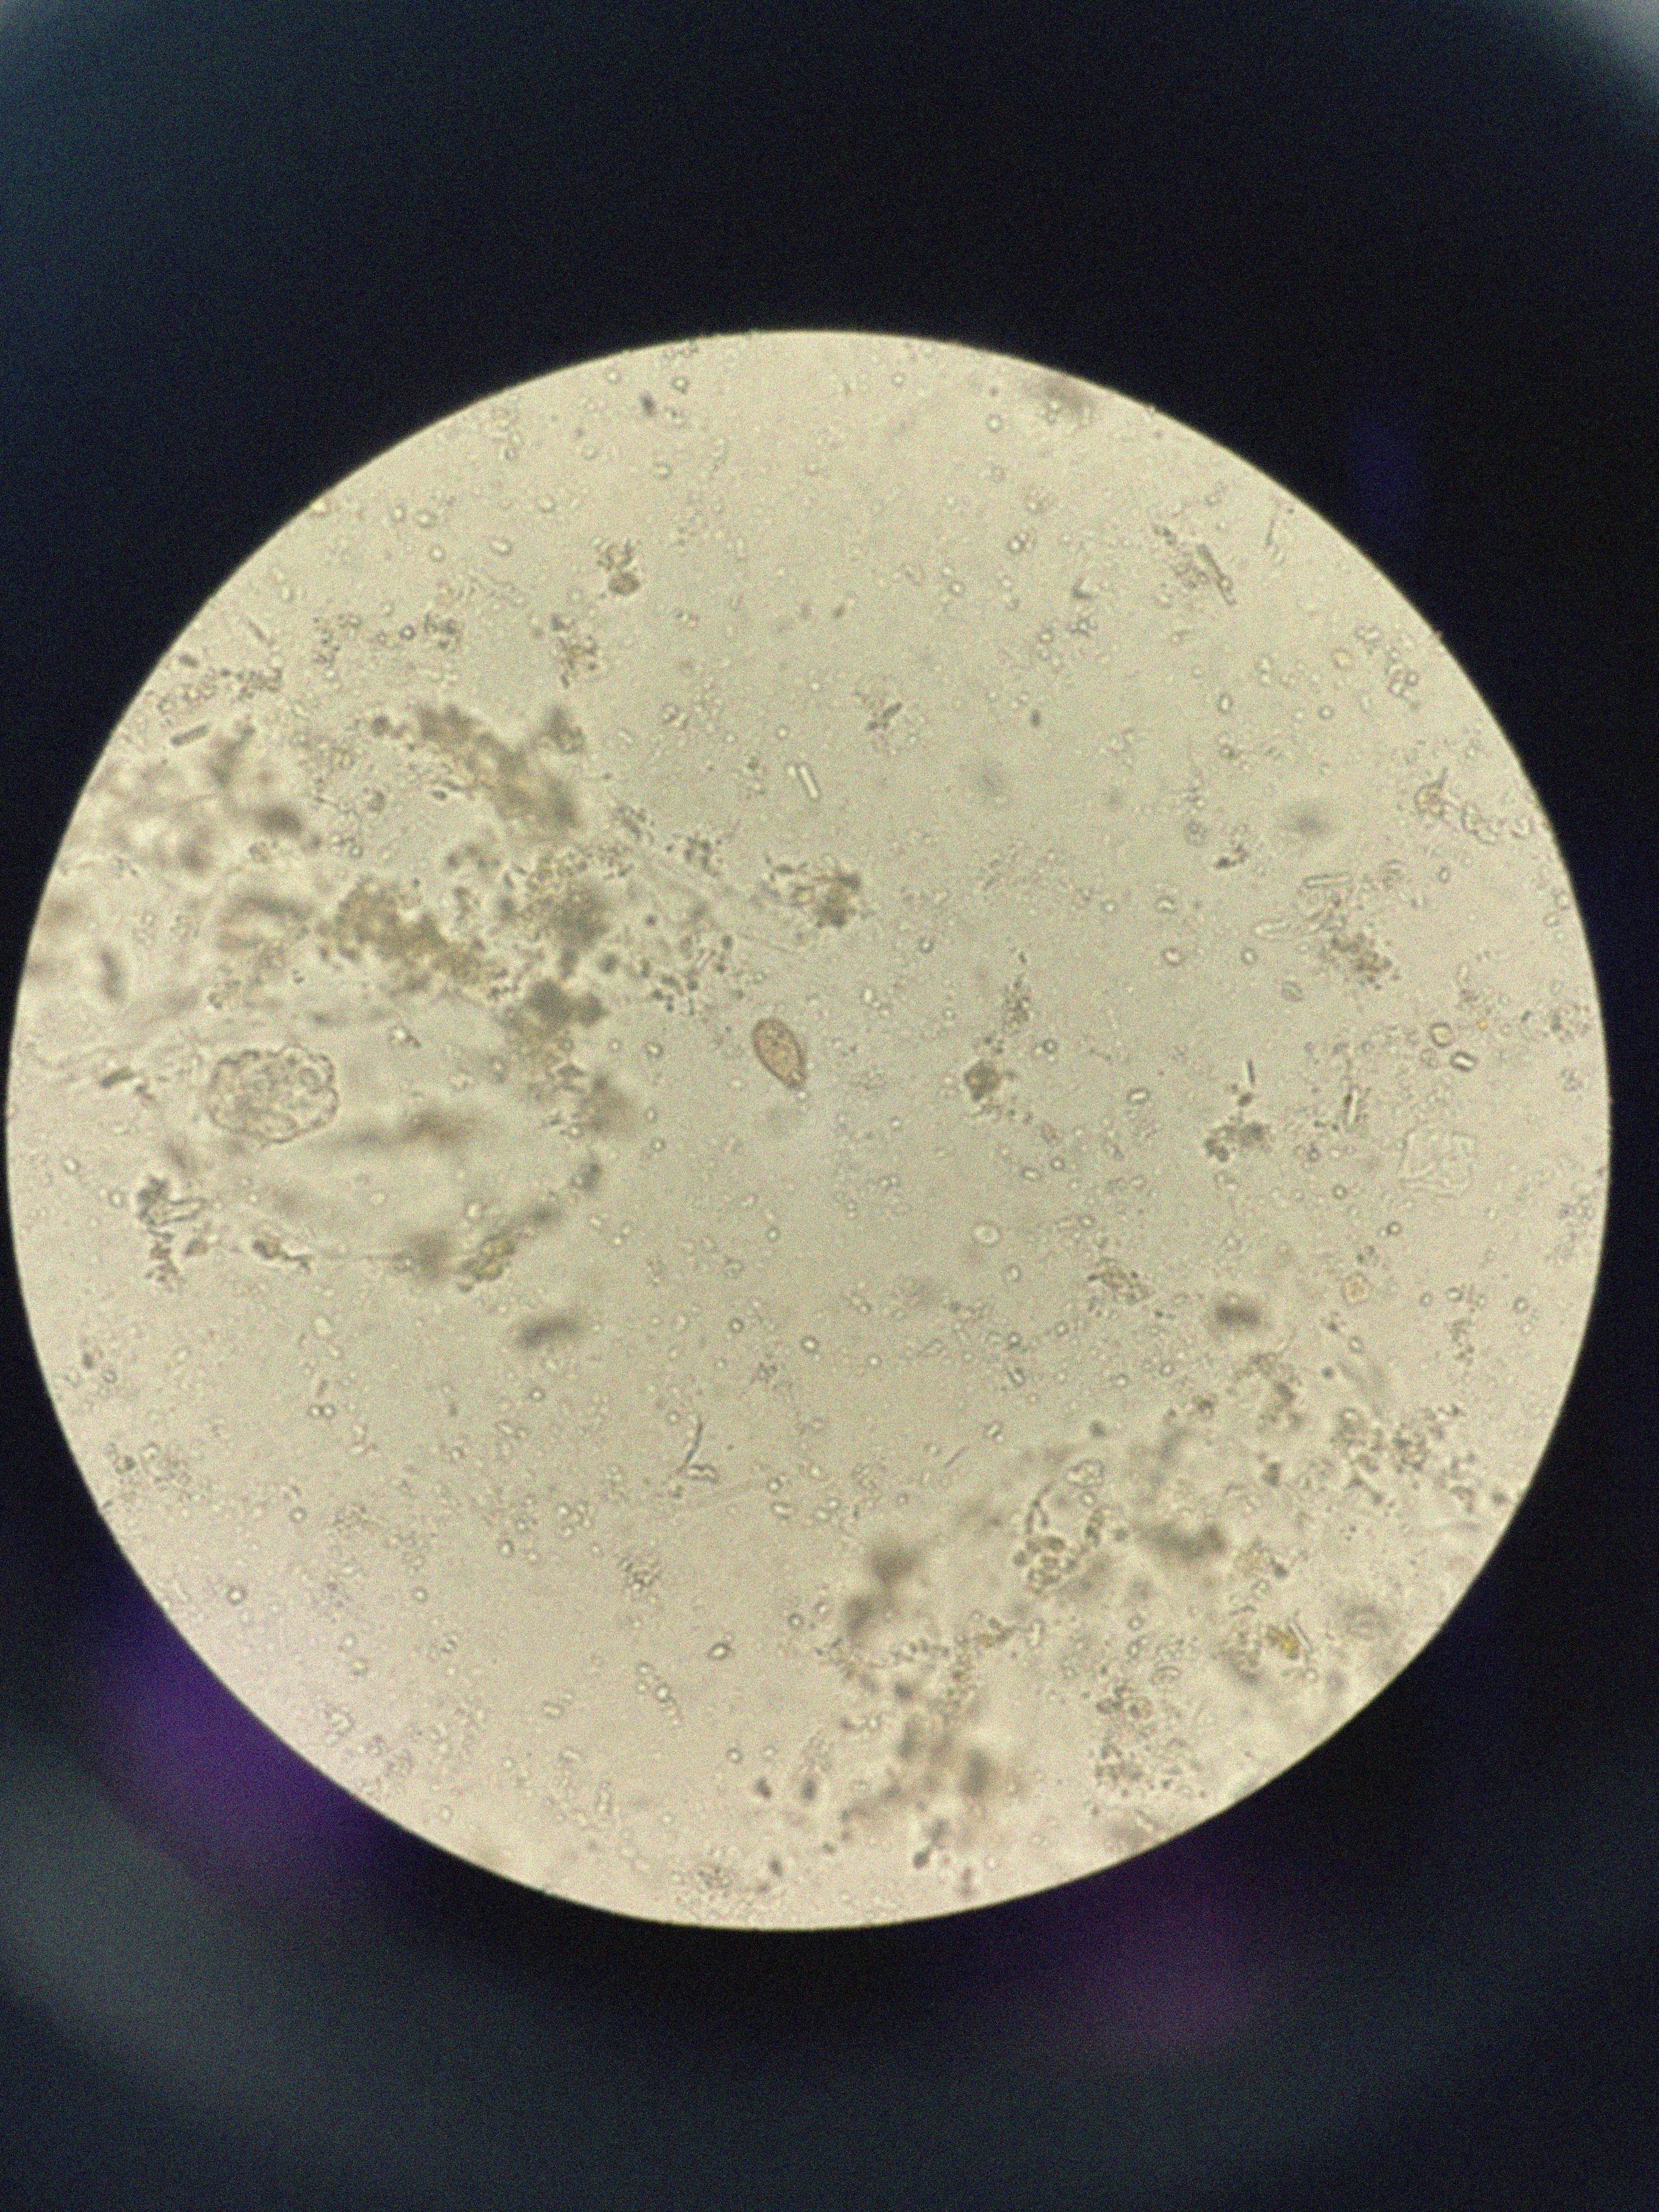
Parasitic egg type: Opisthorchis viverrine